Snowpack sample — Loveland Pass, Silver Plume, Colorado, USA (2/11/26, 12:00 PM MST)
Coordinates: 39.663, -105.886
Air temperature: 35 °F
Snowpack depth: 82 cm
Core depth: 30 cm
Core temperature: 23 °F
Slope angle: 13°, slope face: 12°
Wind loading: high
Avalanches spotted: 1
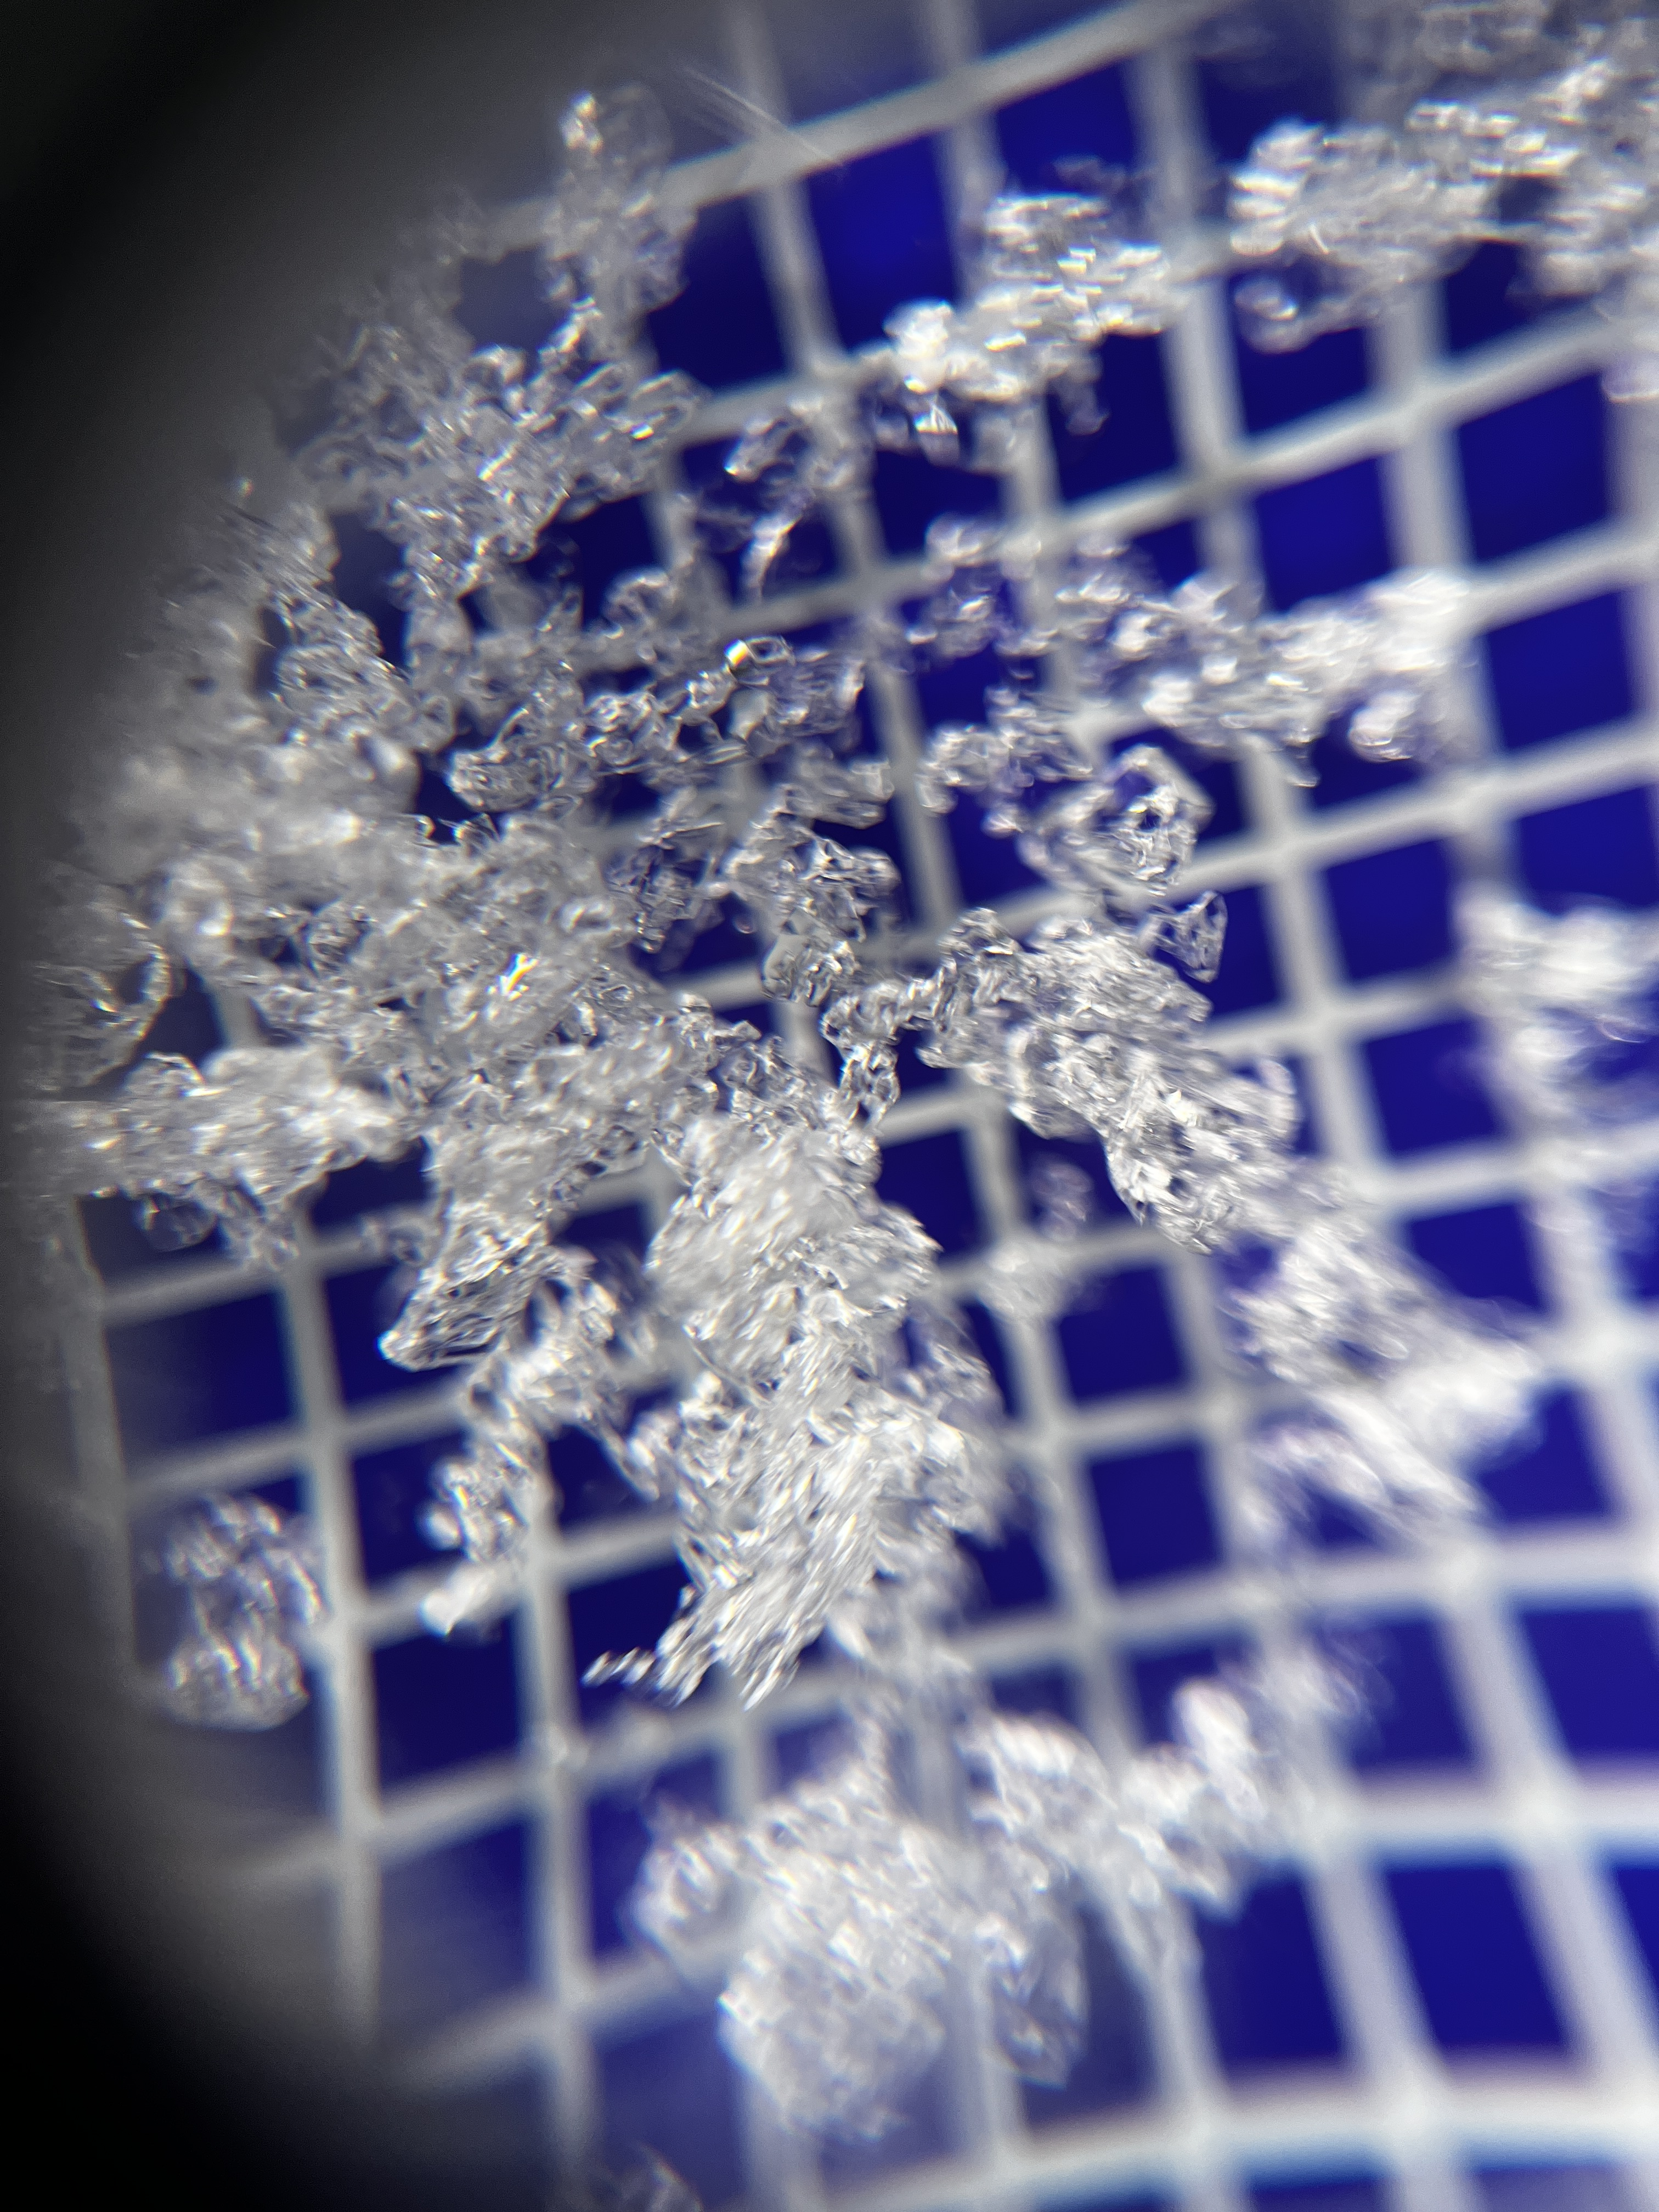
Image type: magnified_profile
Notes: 1 small avalanche spotted on the north side of the bowl, lots of wind loading